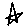
Label: star